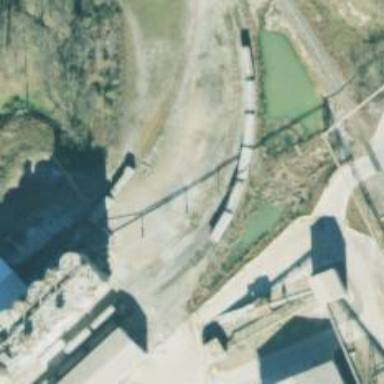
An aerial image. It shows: Railway spur for aggregate freight transportation.